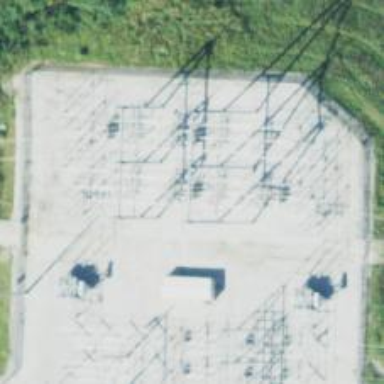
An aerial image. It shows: Switch for power supply.